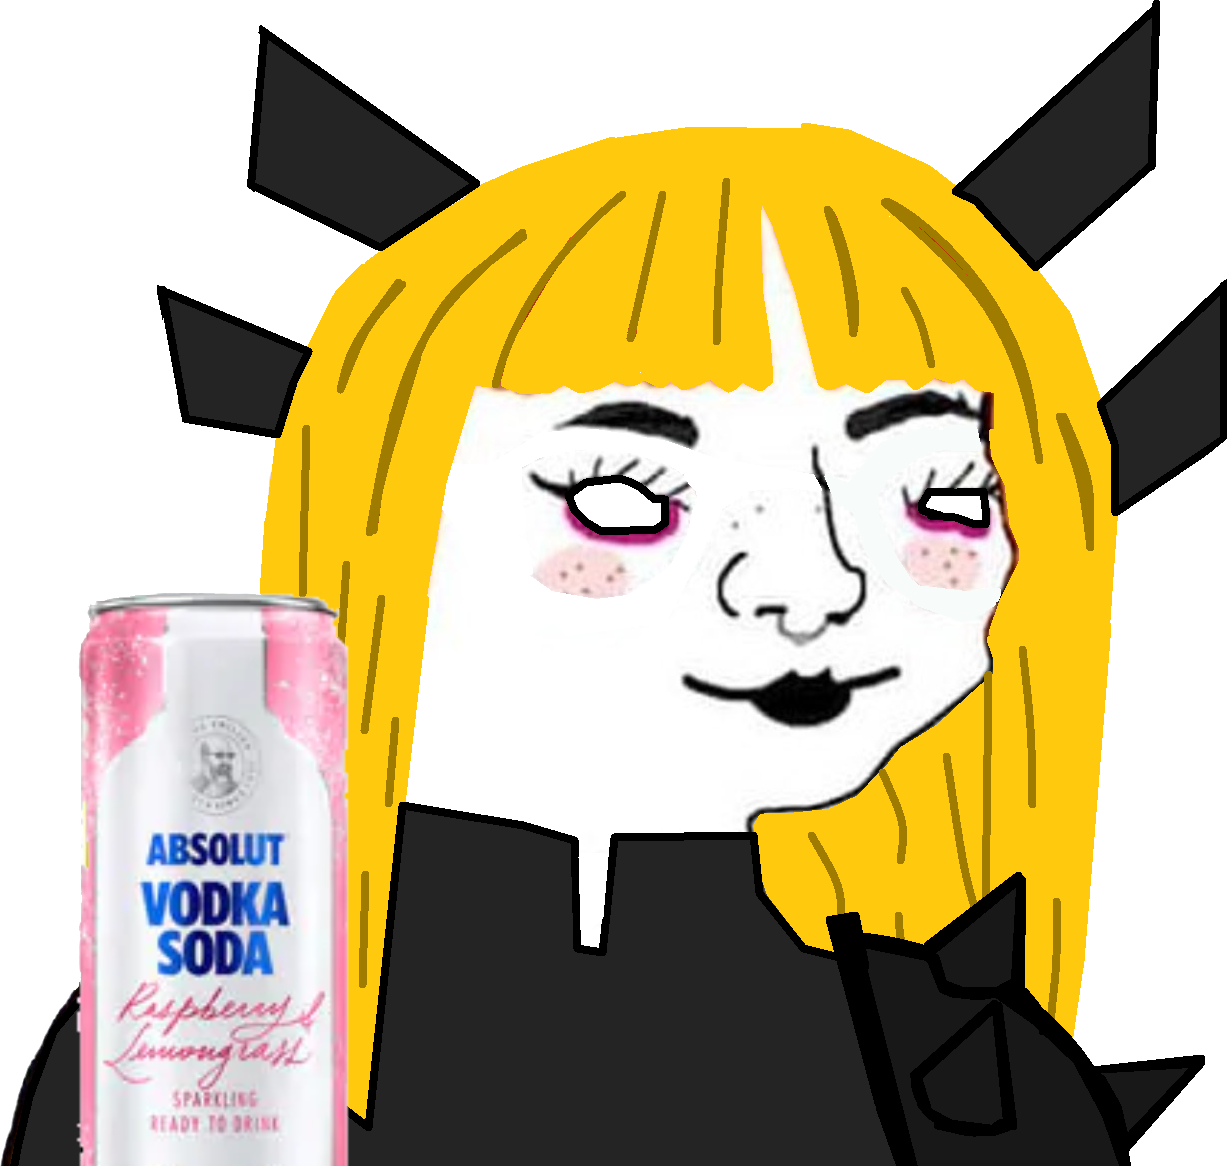
Label: 5_Arthoe